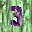
Label: 3